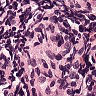
Metastatic tissue present: no